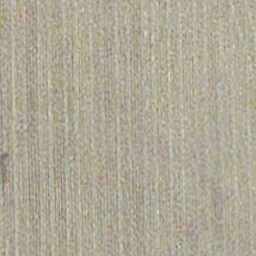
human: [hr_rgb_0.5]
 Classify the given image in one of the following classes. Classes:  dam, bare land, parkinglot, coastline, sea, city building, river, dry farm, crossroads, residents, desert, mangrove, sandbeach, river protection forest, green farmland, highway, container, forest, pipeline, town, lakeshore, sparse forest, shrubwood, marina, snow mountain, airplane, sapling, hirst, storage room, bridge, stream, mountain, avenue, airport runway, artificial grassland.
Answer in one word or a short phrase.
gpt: dry farm